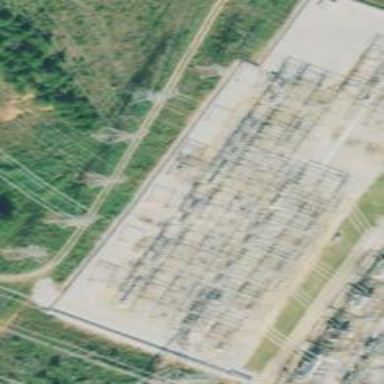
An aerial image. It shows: Switch used for power control.